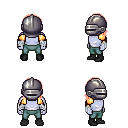
a pixel art fantasy rpg character, male body template, dark elf, purple skin, gold arm armor, teal pants, red long bangs hairstyle, metal helm, white cloth bandages, black shoes, four views (front, back, left, right), 2x2 character sprite sheet, small pixel art, hard edges, no anti-aliasing